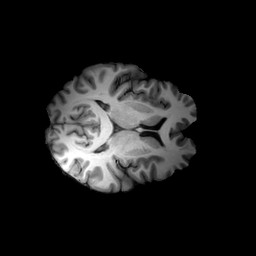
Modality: T1w
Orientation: axial
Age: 28
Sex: male
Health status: ill